Interaction volume radius: 5 \u00c5
Interaction volume height: 20 \u00c5
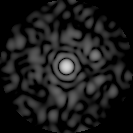
Disorder parameter: 0.8306